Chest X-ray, AP view. Patient: 55 years old, sex M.
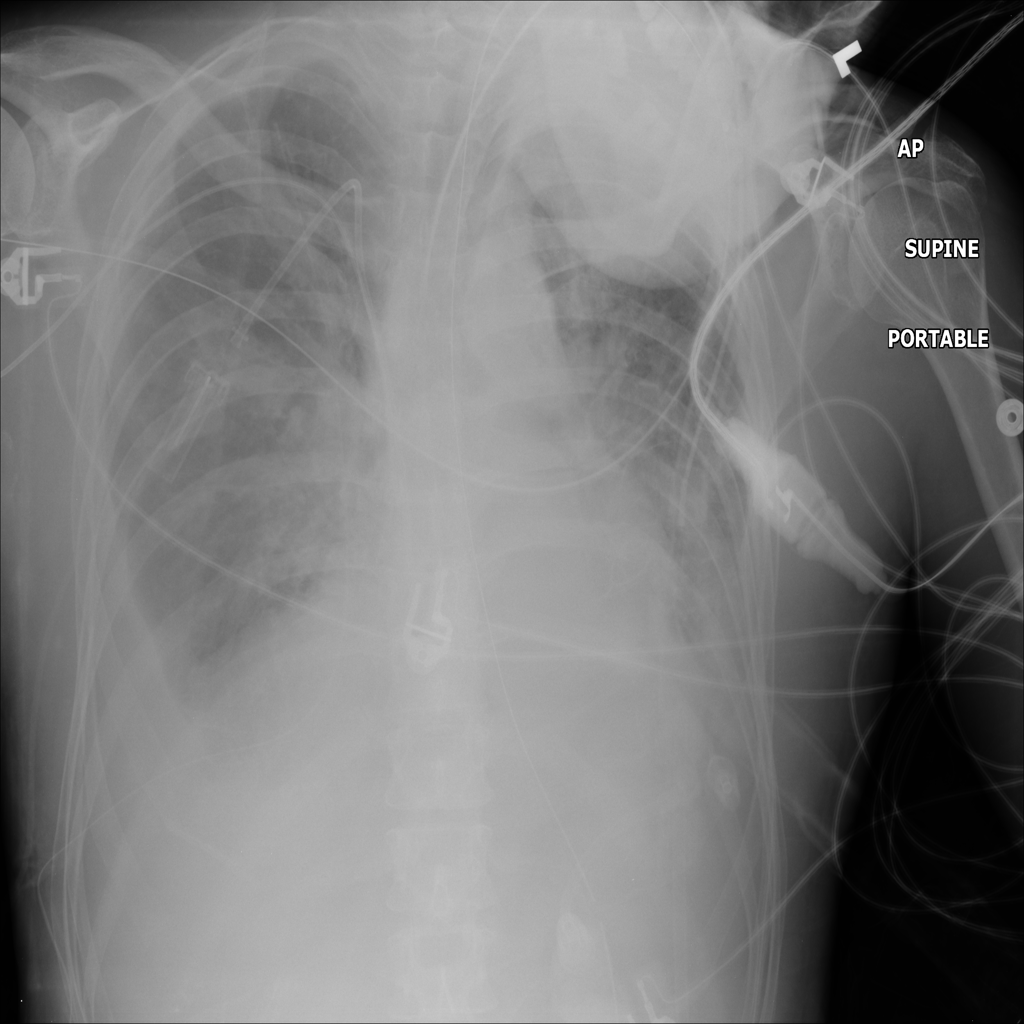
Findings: Edema